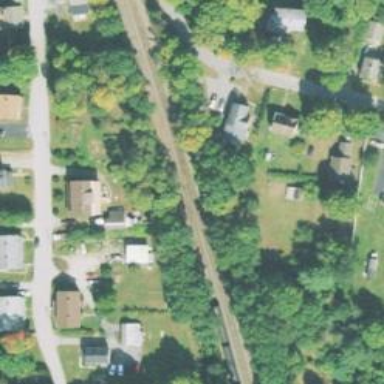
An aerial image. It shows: Railway siding for service.